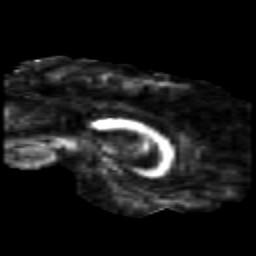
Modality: FA
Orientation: sagittal
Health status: healthy
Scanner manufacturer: siemens
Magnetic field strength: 3 T
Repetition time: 10 s
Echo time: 0.092 s